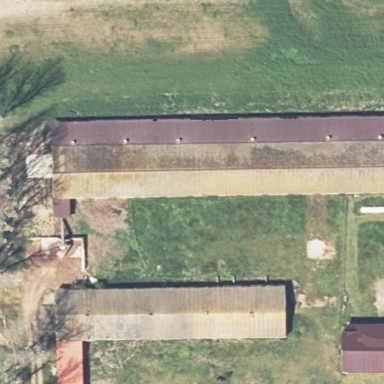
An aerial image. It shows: Flat-roofed grey farm auxiliary building.